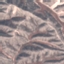
Land use / land cover class: HerbaceousVegetation